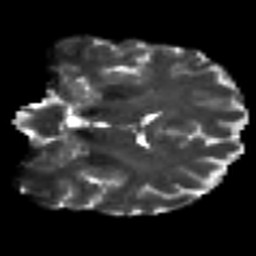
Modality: T2w
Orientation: coronal
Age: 45
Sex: female
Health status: healthy
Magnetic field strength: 3 T
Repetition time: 9 s
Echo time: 0.093 s